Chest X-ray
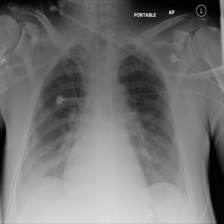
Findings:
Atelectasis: negative
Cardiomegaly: negative
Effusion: negative
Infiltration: negative
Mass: negative
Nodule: negative
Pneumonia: negative
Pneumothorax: negative
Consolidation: negative
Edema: negative
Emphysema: negative
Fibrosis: negative
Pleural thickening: negative
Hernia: negative